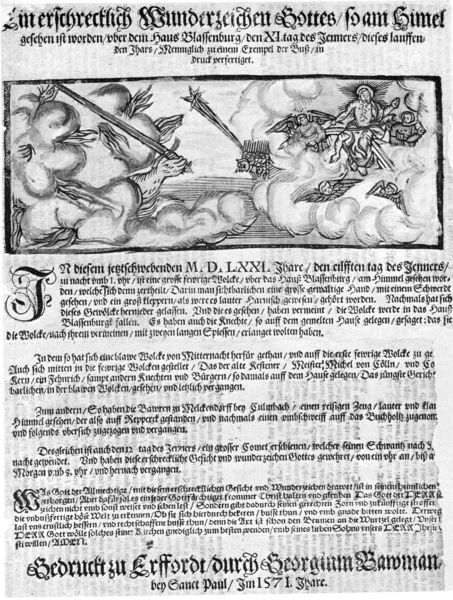
Titel: Ein erschrecklich Wunderzeichen Gottes/so am Himel
Standort: Zürich
Institution: Wickiana
Schlagwörter: feuer, flügel, gott, hand, himmel, kampf, meer, nackt, wolken, schwarz, weiss, zeichnung, wolke, ornament, gericht, arm, bibel, rahmen, bild, hände, figur, kind, blatt, engel, holzschnitt, schrift, papier, grafik, graphik, inschrift, datum, deutsch, jahreszahl, flamme, buch, zettel, religion, stern, blitze, druck, sterne, initialen, schraffur, holzstich, stich, seite, illustration, schwert, text, waffen, zeitung, buchstabe, buchstaben, initiale, überschrift, druckg, christus, jesus, blitz, mittelalter, absatz, heilig, putten, kupferstich, welt, fraktur, gothisch, lettern, flugblatt, altdeutsch, beschreibung, latein, abschnitte, erfurt, schrecklich, gottvater, artikel, majuskel, mitteilung, schöpfung, versalie, seriendruck, wunderzeichen, gottes, geschehen, vertreibung aus dem paradies, einblatt, propaganda, 1571, 1630, sytalin, kein problem